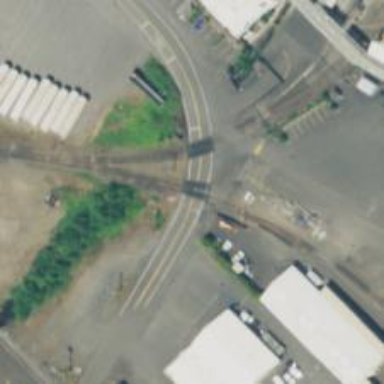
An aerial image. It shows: Railway level crossing.